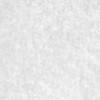
Label: no_change